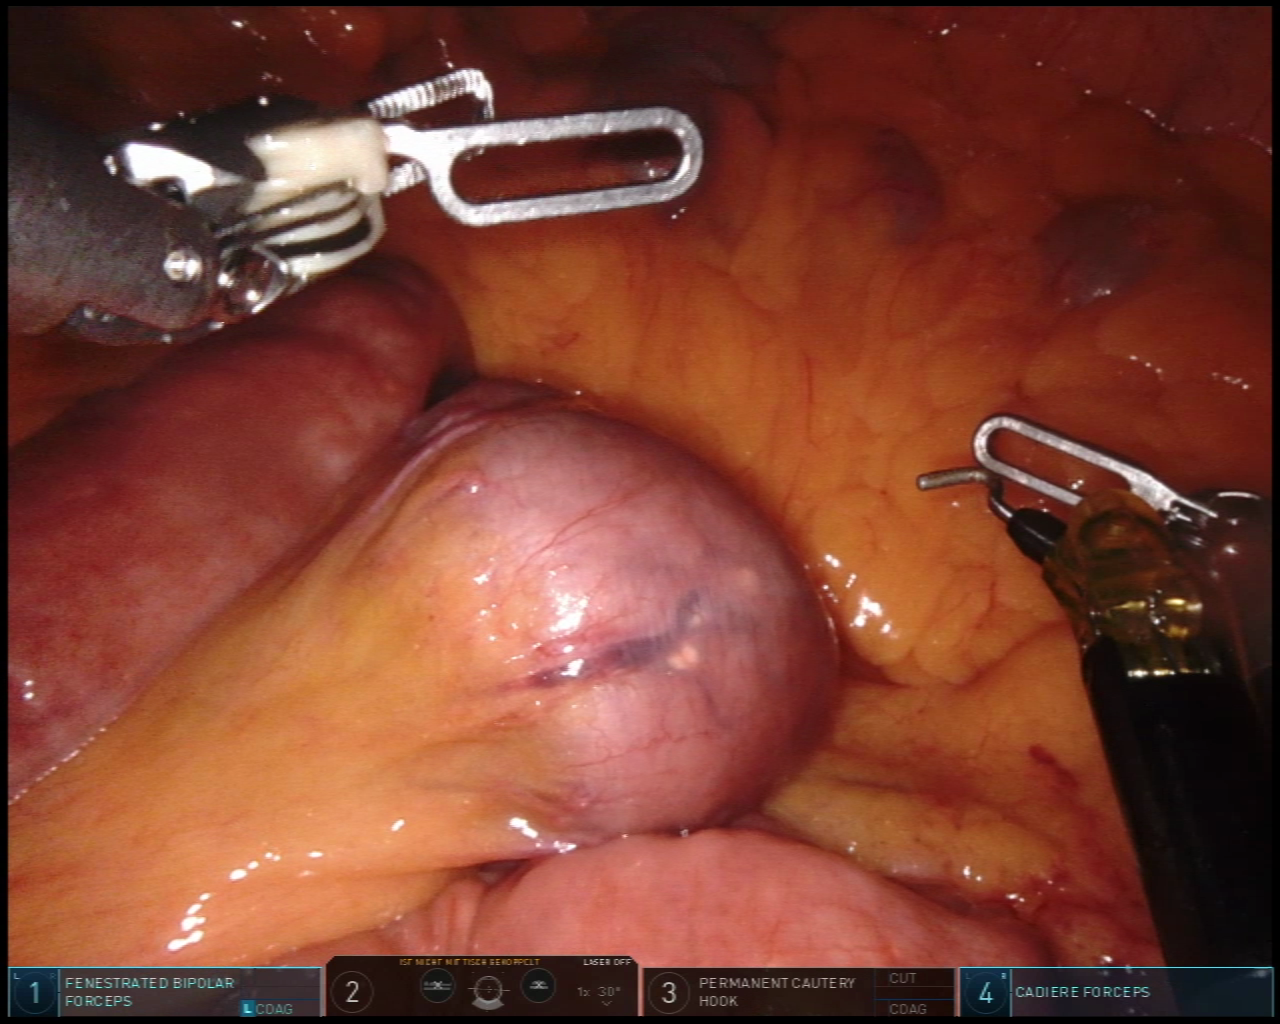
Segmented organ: small_intestine
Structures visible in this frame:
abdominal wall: no
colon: yes
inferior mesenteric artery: no
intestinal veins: no
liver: no
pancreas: no
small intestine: yes
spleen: no
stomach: no
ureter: no
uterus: no
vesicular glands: no